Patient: sex M, age 58
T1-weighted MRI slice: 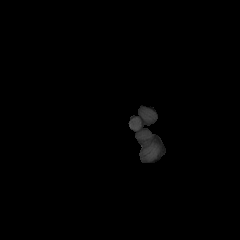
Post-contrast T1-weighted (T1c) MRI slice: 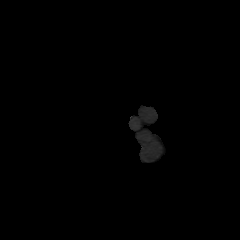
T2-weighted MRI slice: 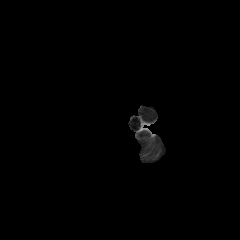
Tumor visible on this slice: no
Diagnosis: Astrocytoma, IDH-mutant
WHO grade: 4